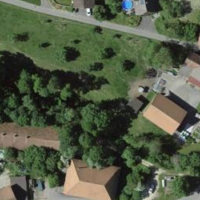
EUNIS habitat code: 55
Species observed at this site:
Plantago major